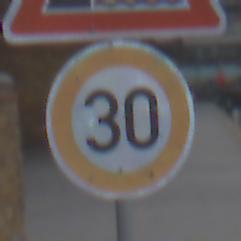
Verkehrszeichen: Geschwindigkeit30
Zusatzzeichen oben: Ufer
Umgebung: Outdoor, Urban
Tageszeit: MorningAfternoon
Wetter: Overcast
Licht: Natural
Jahreszeit: NotSpecified
Kontrast: LowContrast